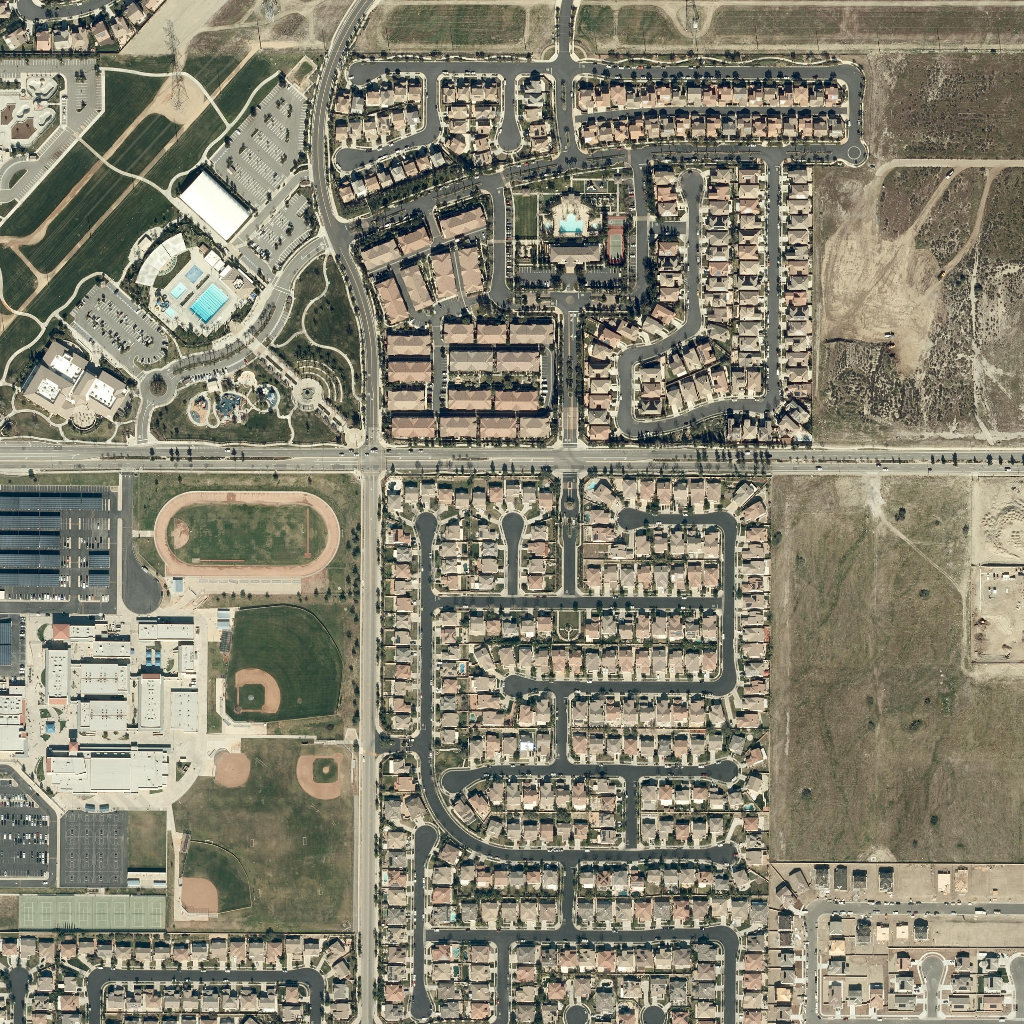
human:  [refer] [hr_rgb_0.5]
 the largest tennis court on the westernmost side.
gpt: <box>[[1, 87, 16, 91, 0]]</box>